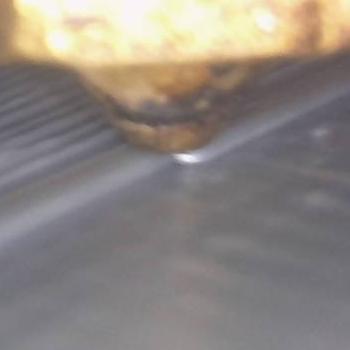
Flow rate: 149%